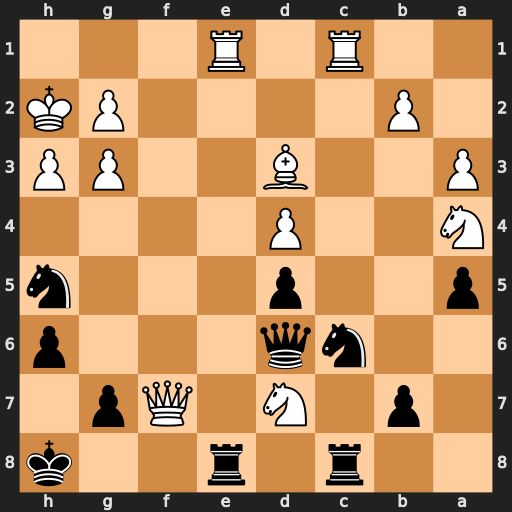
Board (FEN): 2r1r2k/1p1N1Qp1/2nq3p/p2p3n/N2P4/P2B2PP/1P4PK/2R1R3
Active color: b
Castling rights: -
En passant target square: -
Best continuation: Qxg3+ Kg1 Rxe1+ Rxe1 Qxe1+